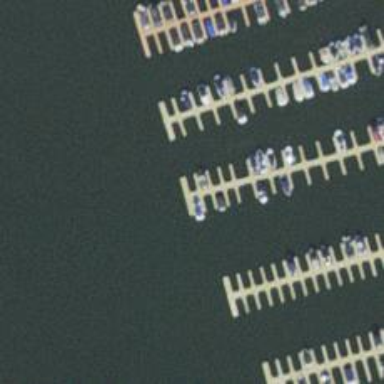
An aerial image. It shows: Man-made pier.